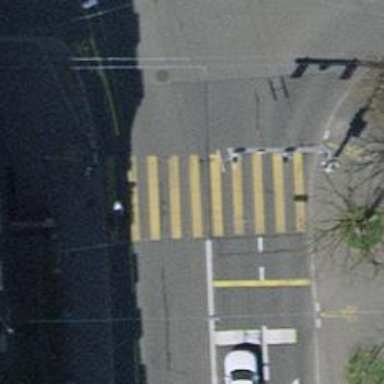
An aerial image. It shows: Road with traffic signals and zebra crossing with traffic signals.